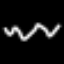
Label: squiggle